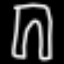
Label: pants